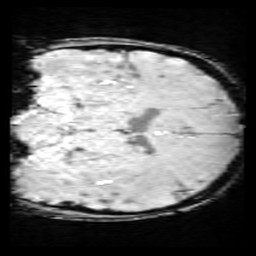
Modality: SWI
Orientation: coronal
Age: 9
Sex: male
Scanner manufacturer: siemens
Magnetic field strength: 3 T
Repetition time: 0.027 s
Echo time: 0.02 s